Interaction volume radius: 10 \u00c5
Interaction volume height: 10 \u00c5
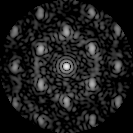
Disorder parameter: 0.4203